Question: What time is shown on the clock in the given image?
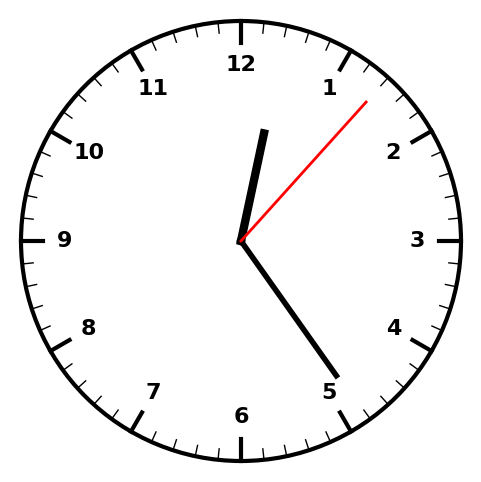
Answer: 12:24:07